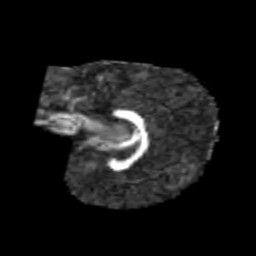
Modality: FA
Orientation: sagittal
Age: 6
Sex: female
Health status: healthy